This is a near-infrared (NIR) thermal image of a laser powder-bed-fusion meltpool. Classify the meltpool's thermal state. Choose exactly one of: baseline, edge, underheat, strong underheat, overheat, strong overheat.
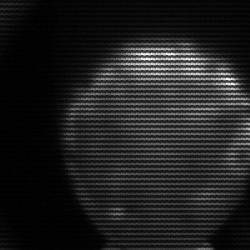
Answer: edge